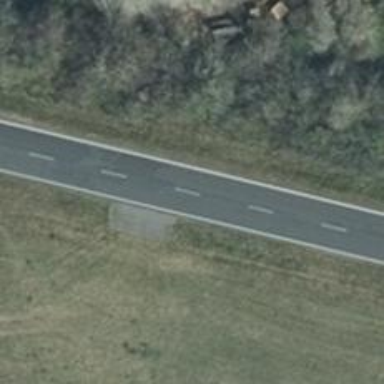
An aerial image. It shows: Tertiary road with asphalt surface.